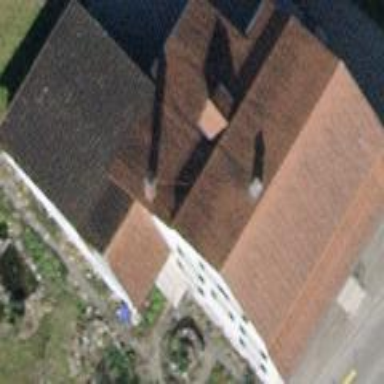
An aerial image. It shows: Detached building with gabled roof.